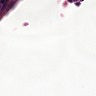
Metastatic tissue present: no